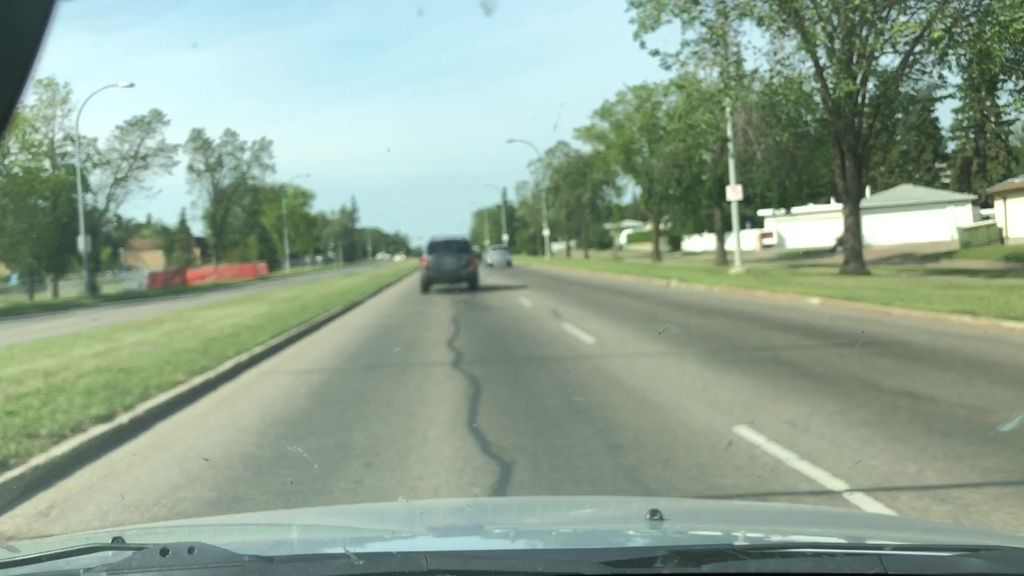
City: edmonton